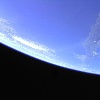
Label: water